Question: On our website, we currently display description text by fetching data from the cloud provider and displaying it in tables. However, sometimes we want the description to be longer, but it exceeds the available area and our CSS defines overflow to ellipsis. I'm looking to add jQuery code to expand the hidden text on hover, but without messing with the table row height or width. A CSS solution I tried to edit height on hover wouldn't work without increasing the height of the row.
Would be great if the hidden text could just popover the existing text by staying on top of all other elements. The popover should also automatically go to a new line after a certain width, thus the popover could even have to stay on top of rows below. A border or shadow around the popover would be nice.
I'm new to Javascript, jQuery and web coding in general but I can handle this stuff. I've tried a couple of examples for hover from around the web but couldn't get them to work for me.
Here's how it currently looks with randomly filled data:

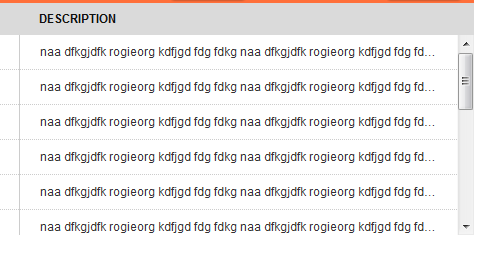
Answer: Use a jquery tooltip plugin. You can also achieve a similar effect by setting the title attribute with the full contents of the title
Try jquery ui tooltip <URL>
Its a bit of an overkill to have jquery UI just for the tooltip. So you can search others on google